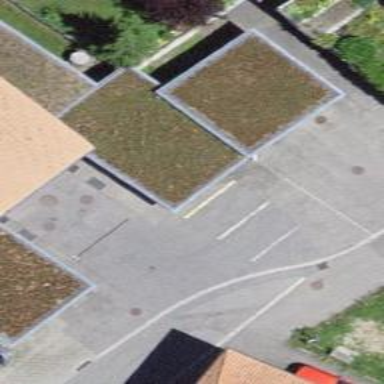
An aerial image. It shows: View of roof of building.